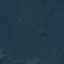
Land use / land cover: Forest